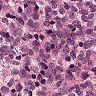
Metastatic tissue present: yes